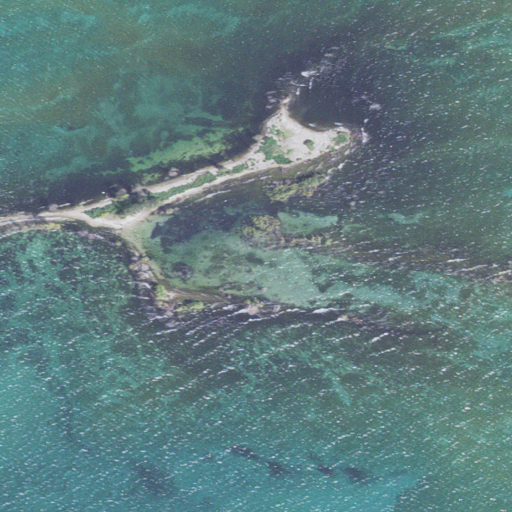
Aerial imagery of island in Michigan named Scarecrow Island containing open water, grassland, and barren land